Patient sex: M
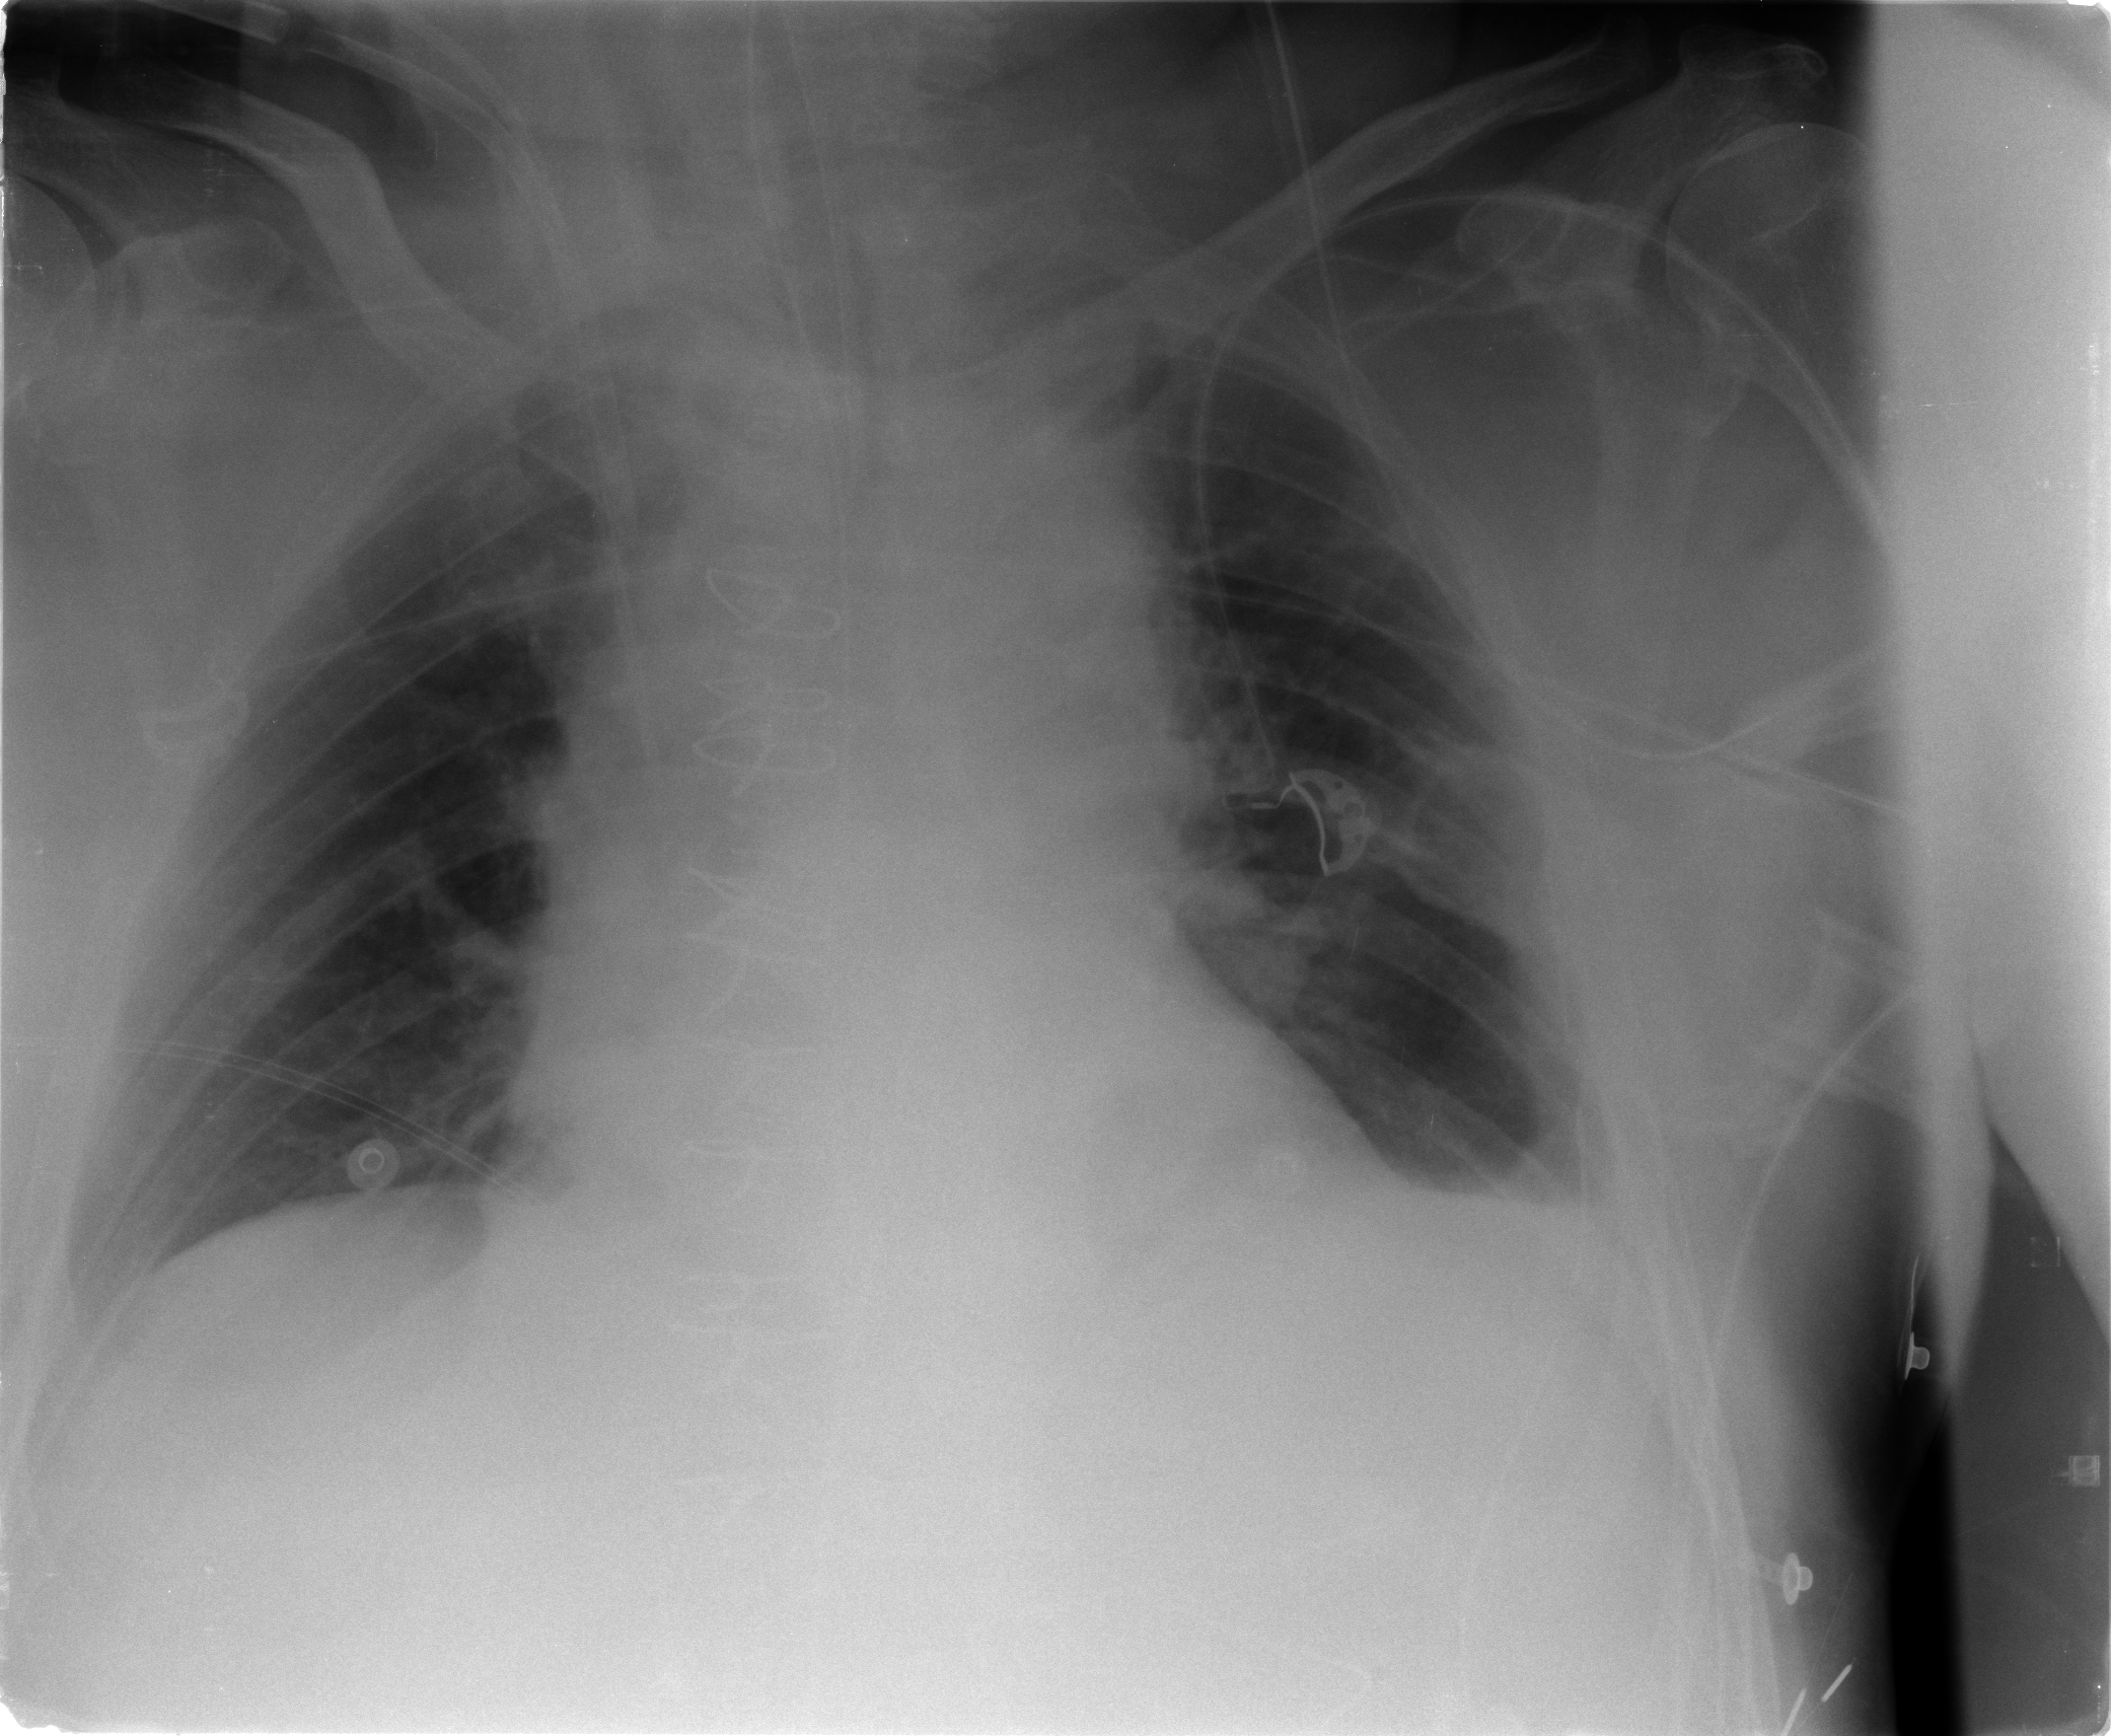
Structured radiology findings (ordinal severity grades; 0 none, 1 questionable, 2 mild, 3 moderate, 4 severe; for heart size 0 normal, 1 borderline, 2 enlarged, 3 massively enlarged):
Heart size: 2
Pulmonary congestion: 0
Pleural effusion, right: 0
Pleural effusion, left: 2
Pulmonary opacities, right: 0
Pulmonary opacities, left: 0
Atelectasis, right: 0
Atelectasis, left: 2